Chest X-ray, PA view. Patient: 64 years old, sex F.
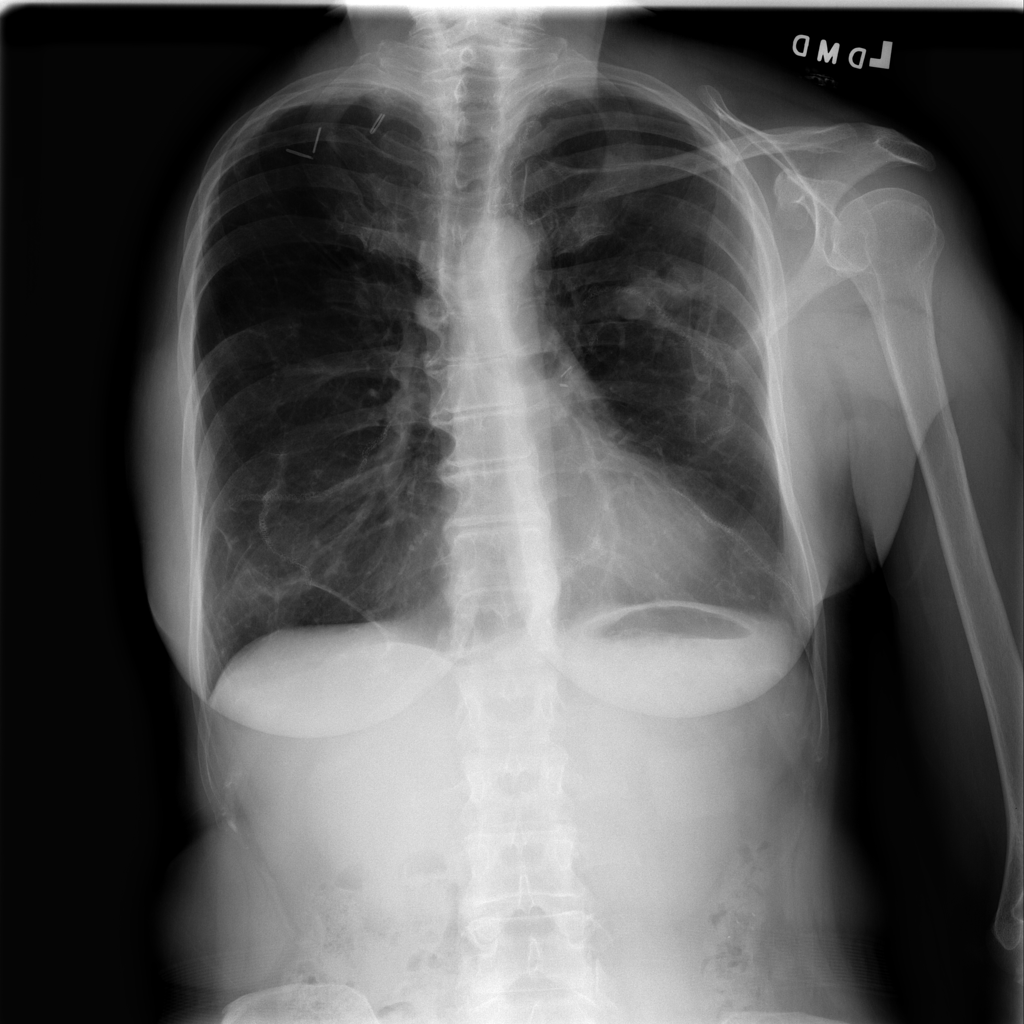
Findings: Nodule